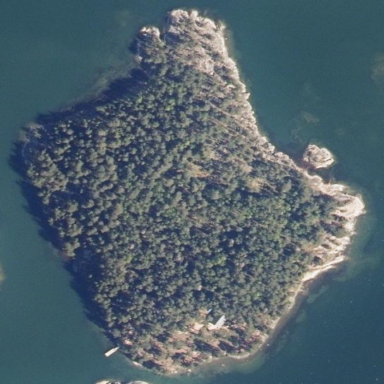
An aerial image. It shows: Islet along the natural coastline.